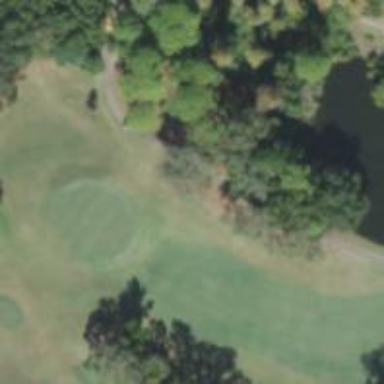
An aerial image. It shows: Path for golf carts.